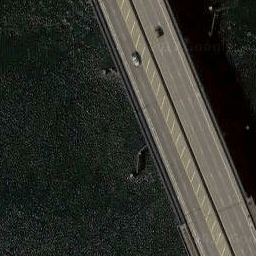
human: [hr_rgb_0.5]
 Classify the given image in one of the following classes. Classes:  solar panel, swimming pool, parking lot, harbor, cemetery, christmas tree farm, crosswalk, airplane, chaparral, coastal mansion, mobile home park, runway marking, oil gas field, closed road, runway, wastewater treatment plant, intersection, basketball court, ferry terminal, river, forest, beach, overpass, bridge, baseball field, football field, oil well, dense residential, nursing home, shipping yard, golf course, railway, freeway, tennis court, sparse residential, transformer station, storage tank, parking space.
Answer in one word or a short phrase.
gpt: bridge